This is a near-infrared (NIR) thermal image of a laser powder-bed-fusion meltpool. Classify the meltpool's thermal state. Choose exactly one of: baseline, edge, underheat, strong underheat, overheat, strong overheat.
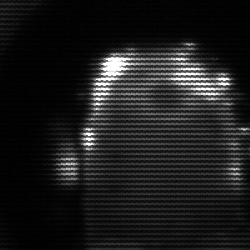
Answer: baseline